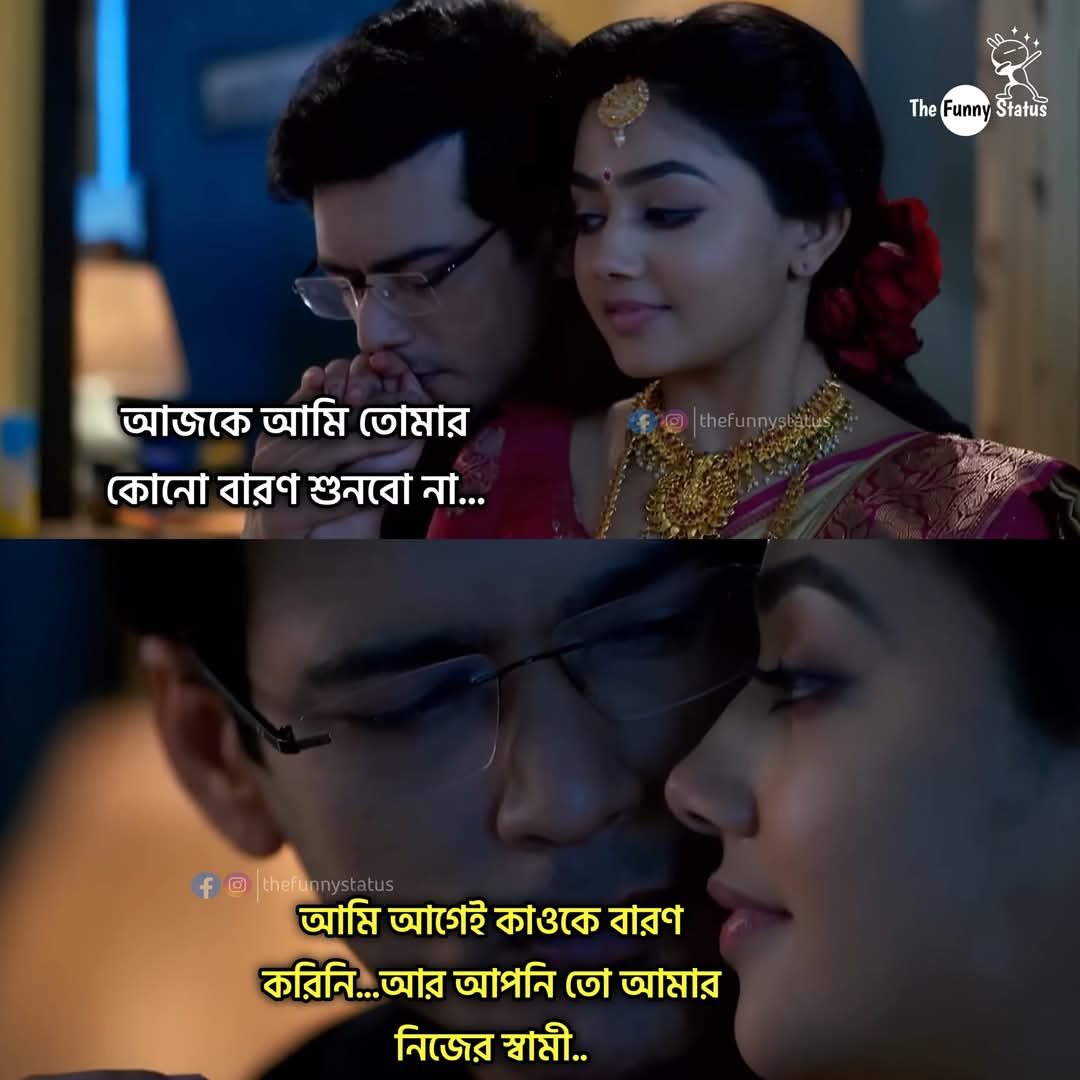
Text: আজকে আমি তোমার কোনো বারণ শুনবো না...
আমি আগেই কাওকে বারণ করিনি... আর আপনি তো আমার নিজের স্বামী..
Label: Non Hate